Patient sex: M
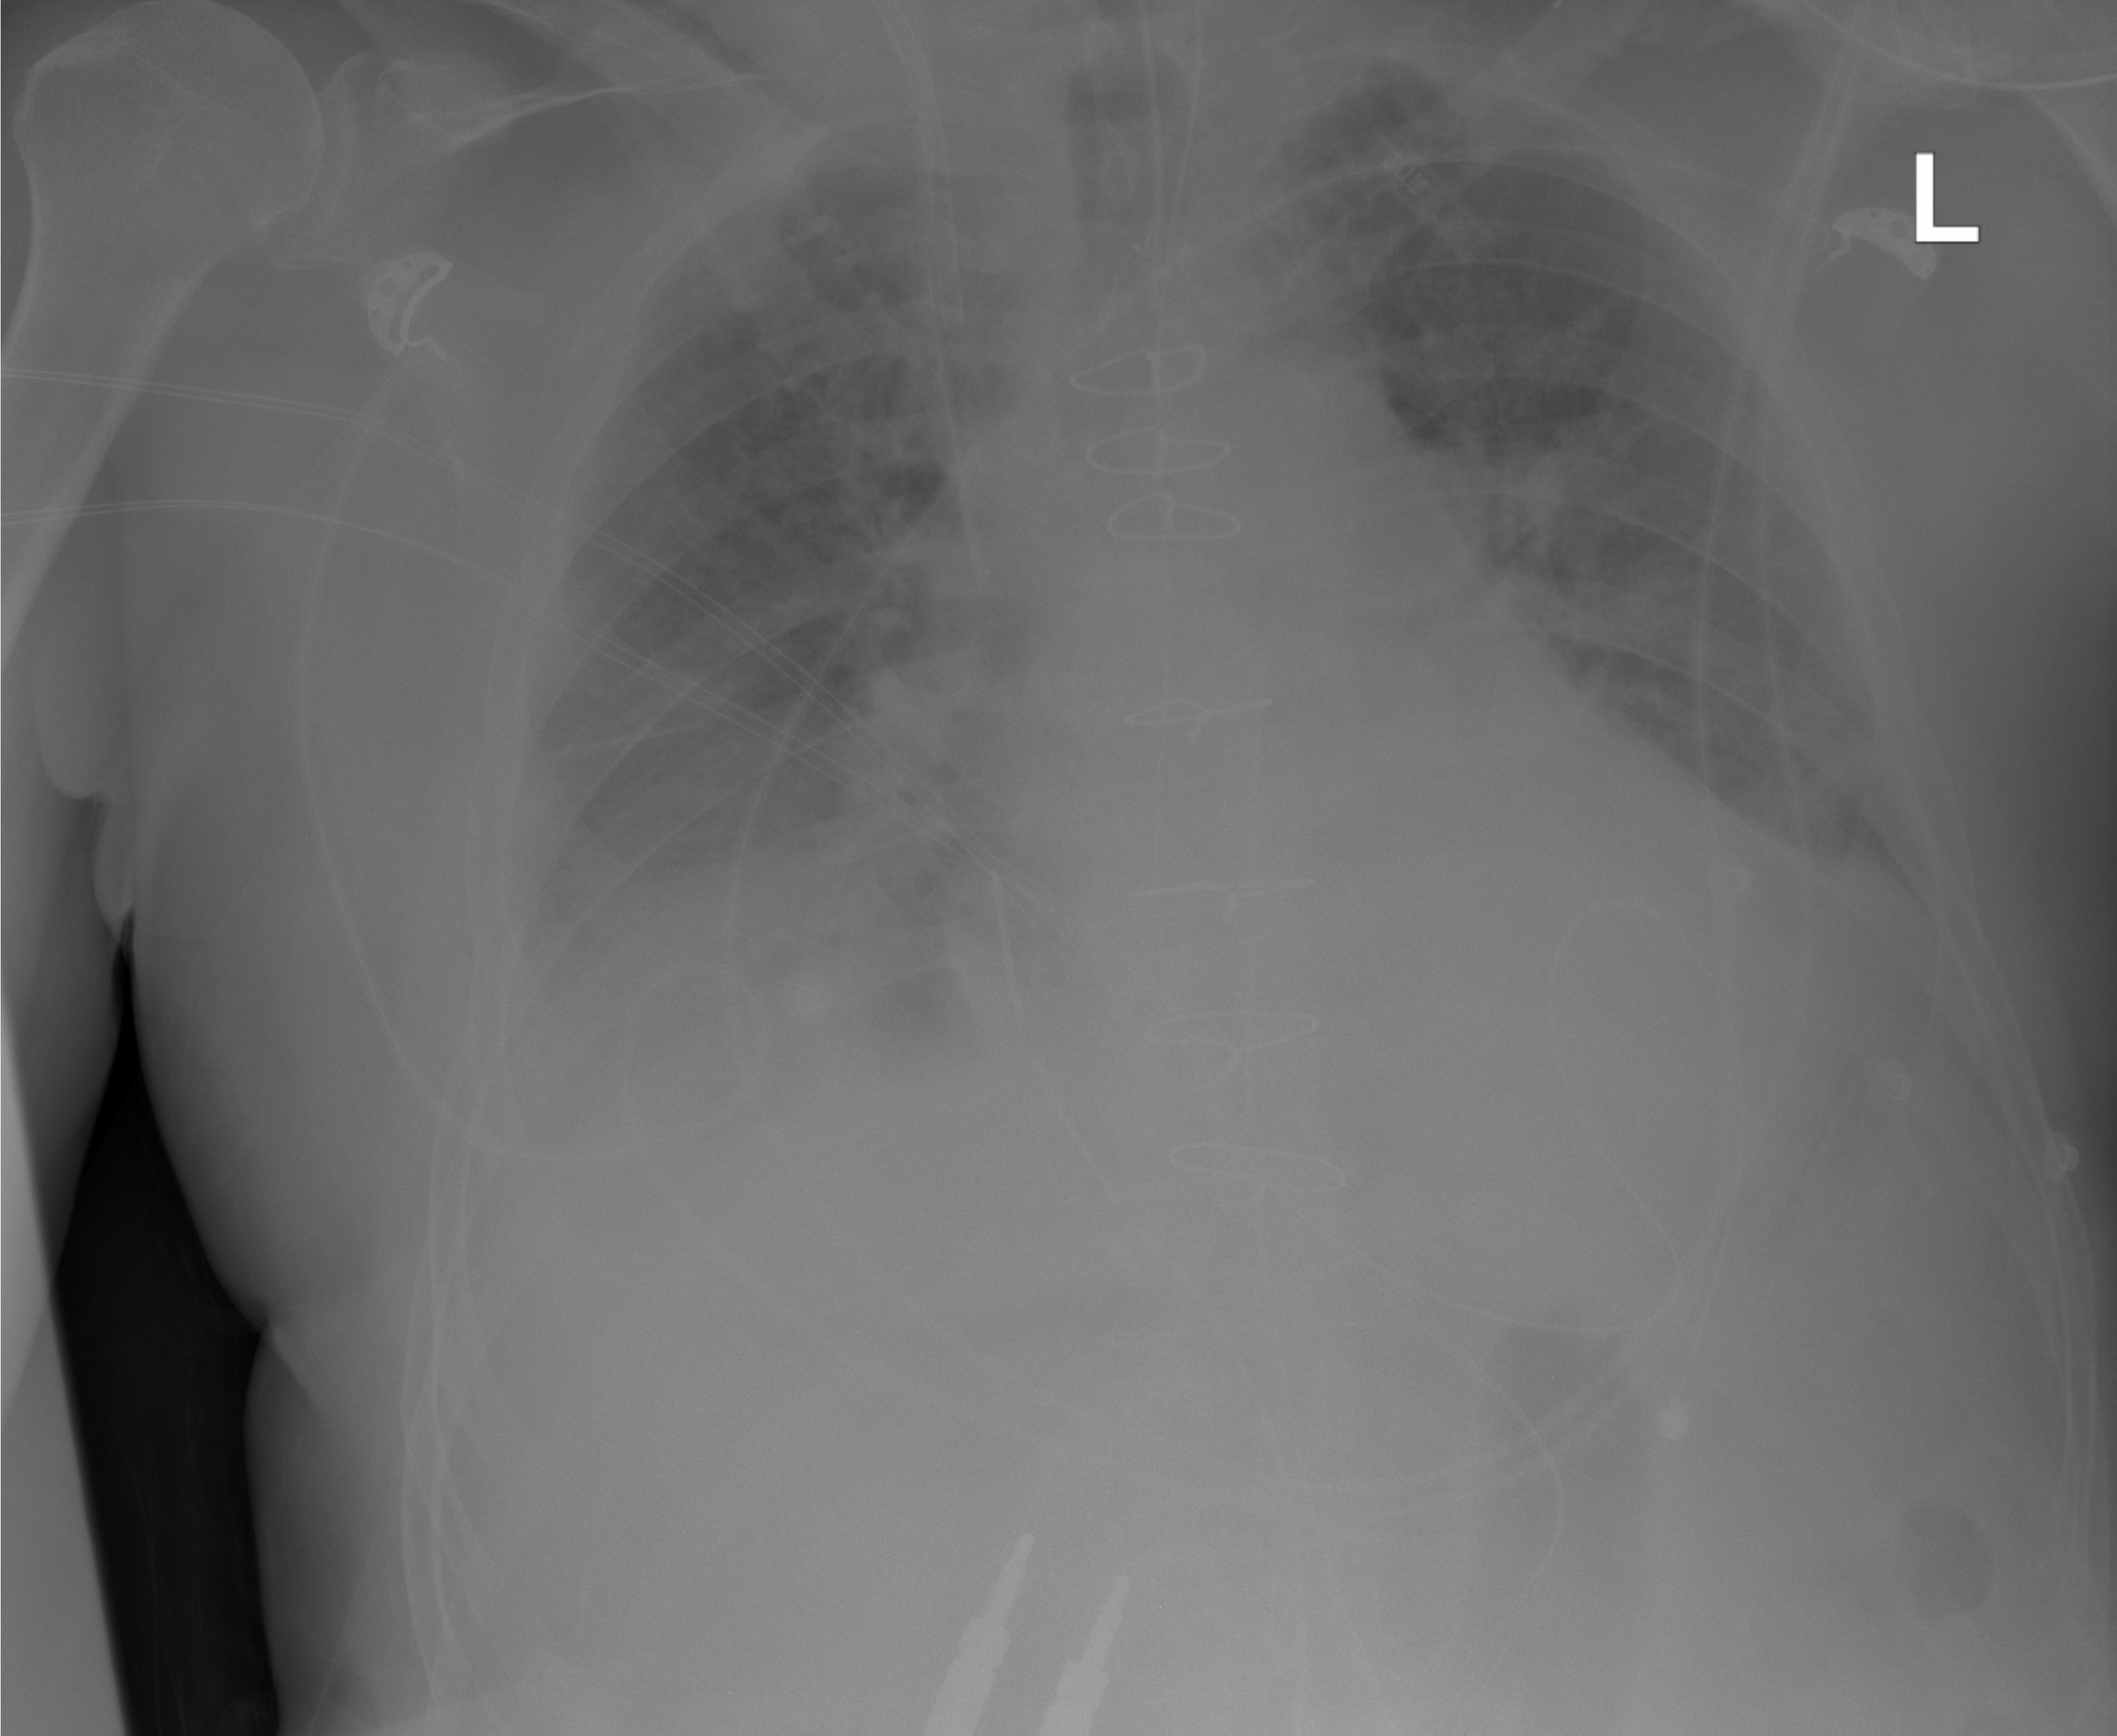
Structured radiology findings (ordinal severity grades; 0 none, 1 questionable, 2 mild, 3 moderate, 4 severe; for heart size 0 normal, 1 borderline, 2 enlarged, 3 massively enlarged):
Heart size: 2
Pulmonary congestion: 2
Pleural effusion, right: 2
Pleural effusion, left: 0
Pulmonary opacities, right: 0
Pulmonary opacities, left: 0
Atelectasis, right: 2
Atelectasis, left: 0